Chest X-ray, PA view. Patient: 39 years old, sex F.
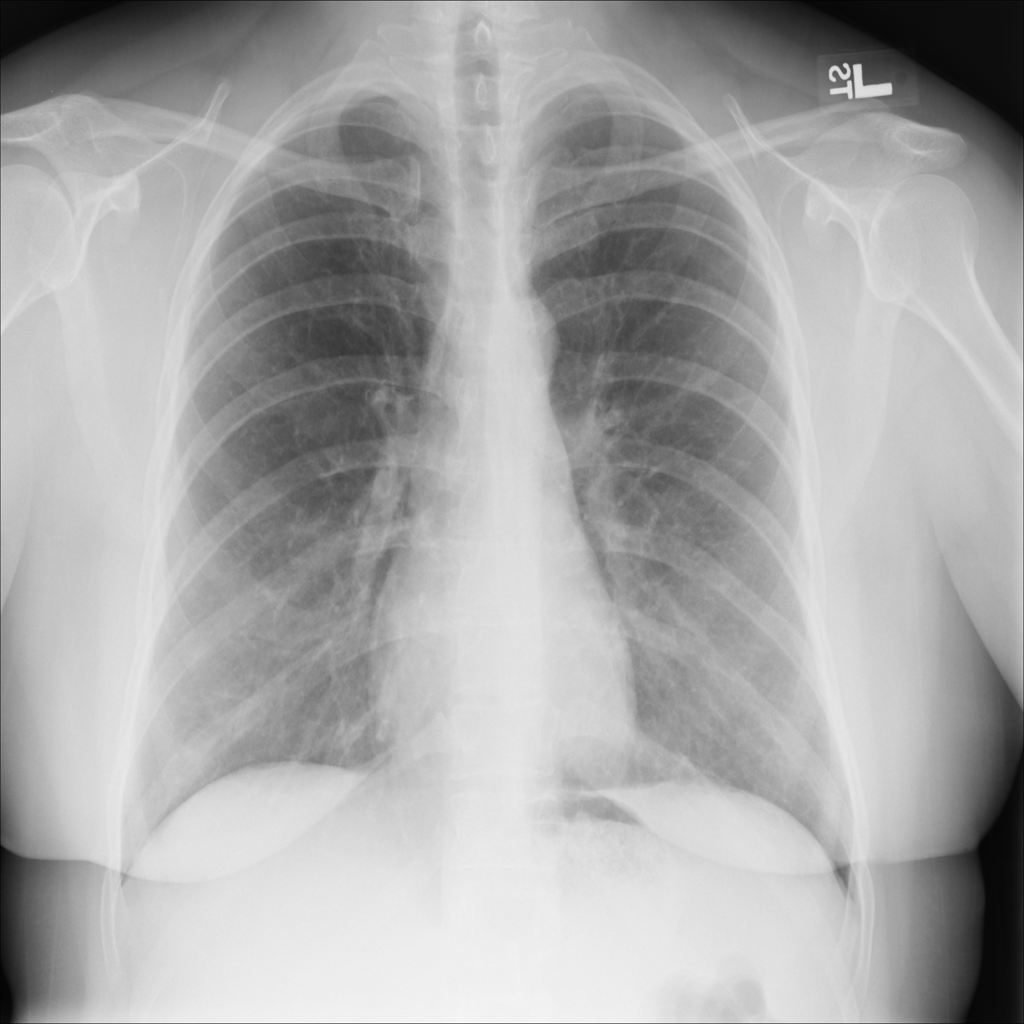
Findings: No Finding